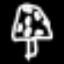
Label: mushroom